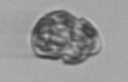
Label: Karenia